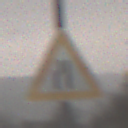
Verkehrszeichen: EinseitigVerengteFahrbahnLinks
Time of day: Midday
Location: Outdoor (Nature)
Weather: Overcast
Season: Winter
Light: Natural